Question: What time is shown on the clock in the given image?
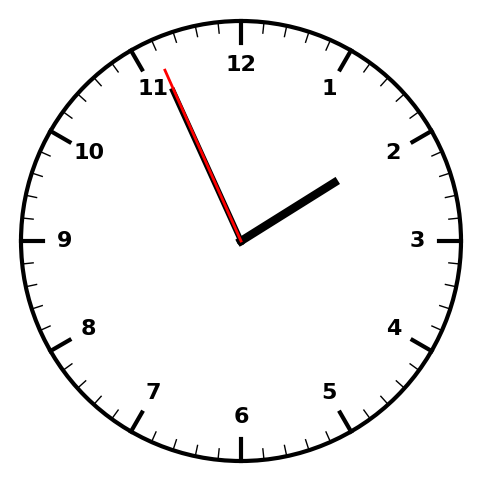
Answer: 01:55:56